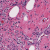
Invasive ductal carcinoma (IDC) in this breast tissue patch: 1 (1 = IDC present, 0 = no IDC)